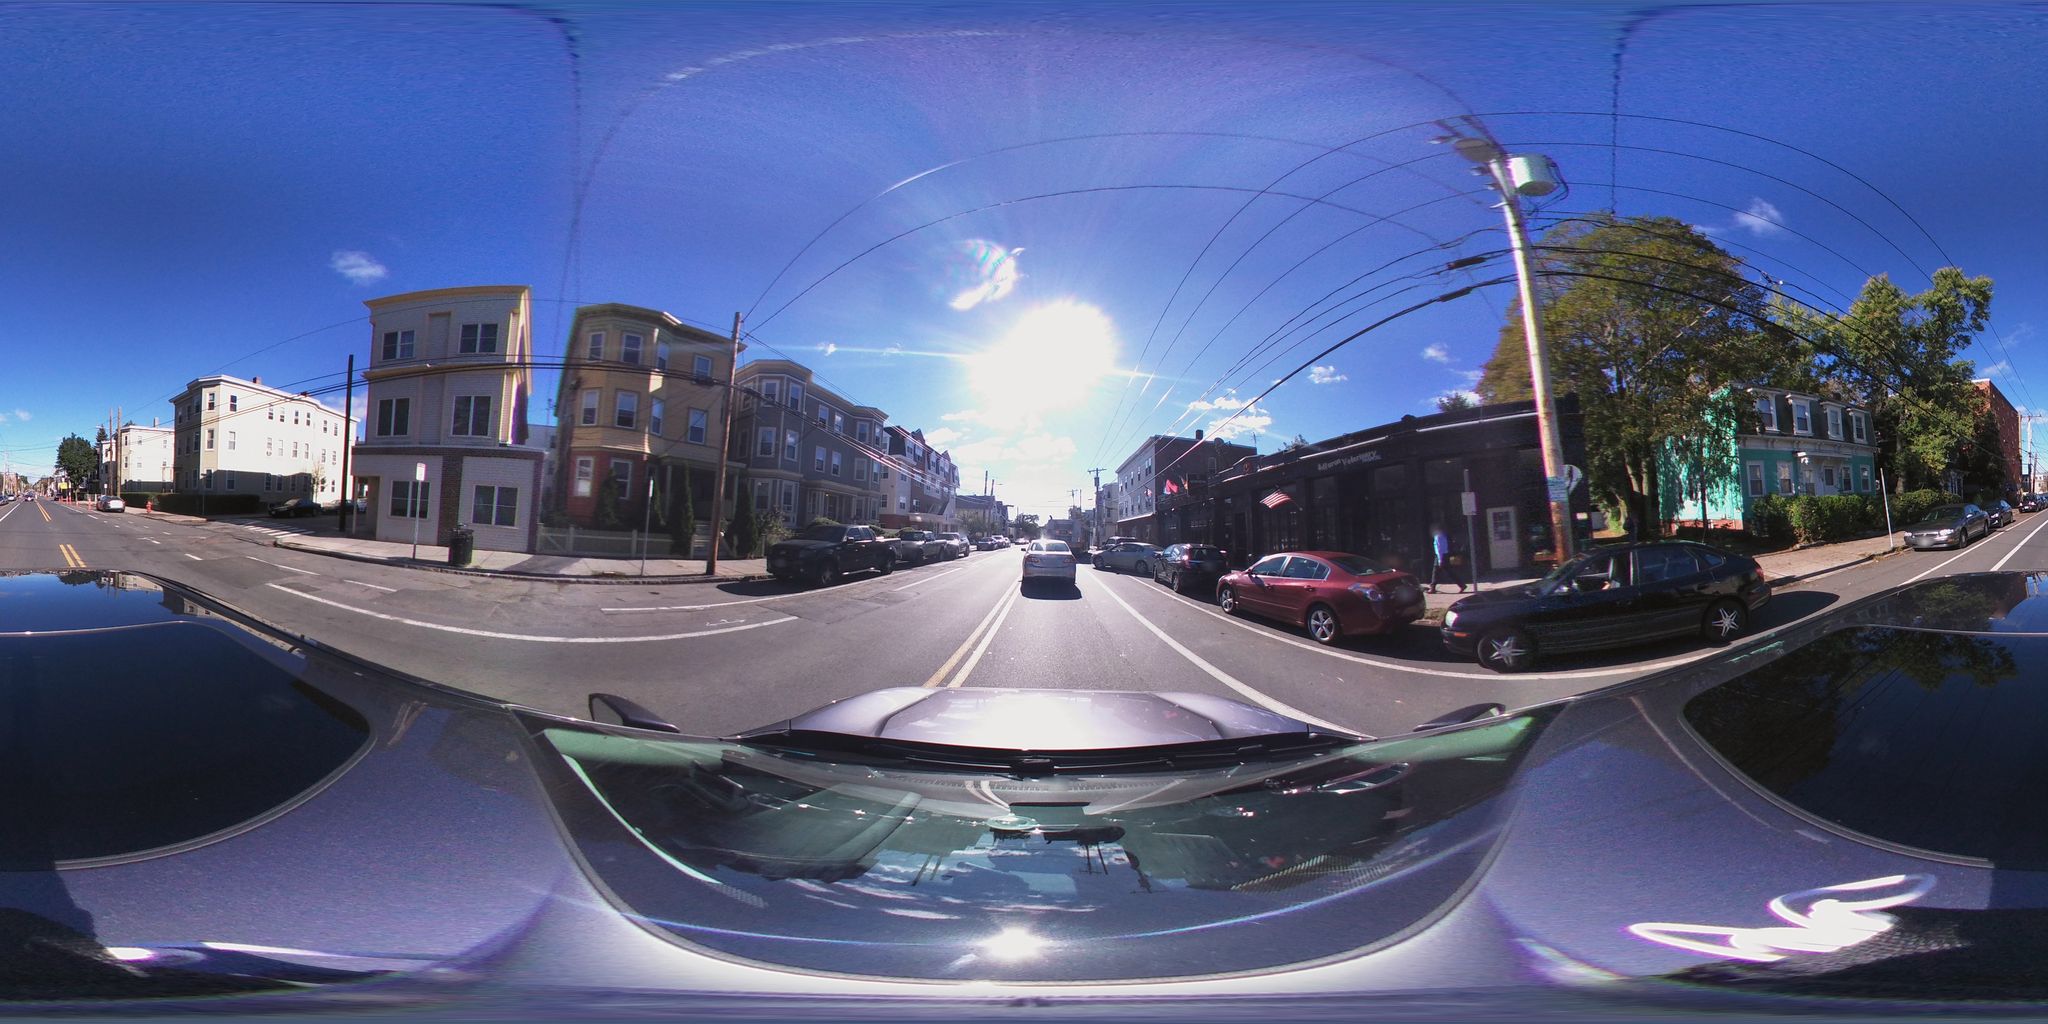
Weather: clear
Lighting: day
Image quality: good
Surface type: cycling surface
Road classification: tertiary
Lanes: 2
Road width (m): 21.3
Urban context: urban centre
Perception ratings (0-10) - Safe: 0.54, Lively: 5.99, Beautiful: 1.88, Boring: 5.62, Depressing: 7.85, Wealthy: 2.27